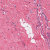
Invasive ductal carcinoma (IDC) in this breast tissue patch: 0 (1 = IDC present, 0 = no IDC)